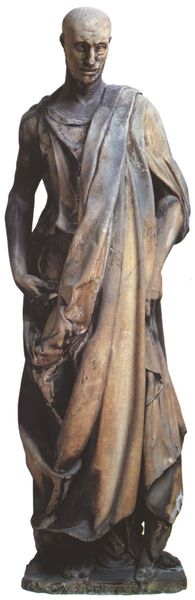
Titel: Habakuk, sog. Zuccone
Künstler: Donatello
Institution: Florenz, Museo dell’Opera del Duomo
Schlagwörter: kopf, mann, umhang, holz, marmor, mund, nase, ohr, stirn, blick, arm, arme, falten, schädel, sockel, stein, gewand, mantel, stehend, renaissance, traurig, skulptur, statue, falte, glatze, gesenkt, bildhauerei, bronze, faltenwurf, plastik, zehe, zehen, spange, denken, römer, toga, heiliger, gerafft, prophet, römisch, schmutzig, glatzkopf, gewamd, gläubiger, donatello, thoga, jeremias, deken, baffuss